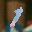
Label: 1